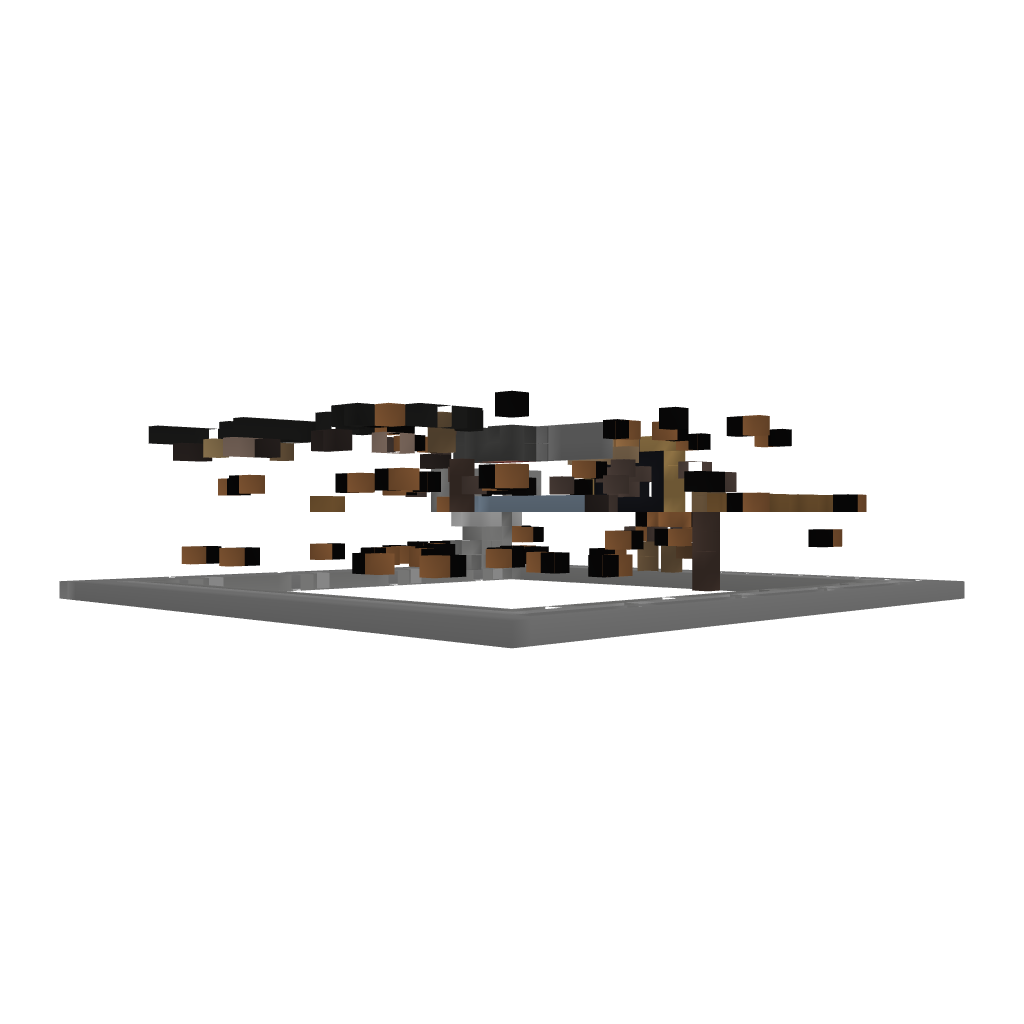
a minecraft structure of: Clay House